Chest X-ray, AP view. Patient: 52 years old, sex F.
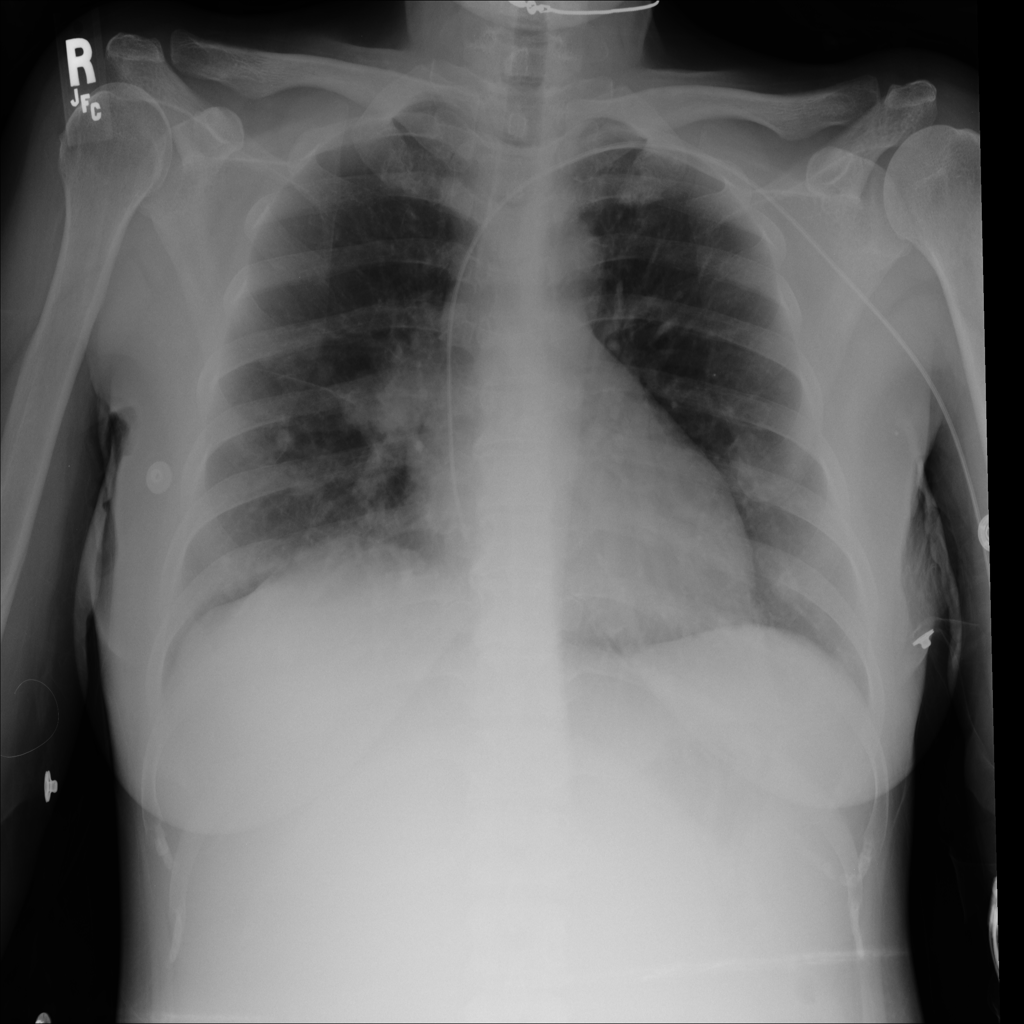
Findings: No Finding